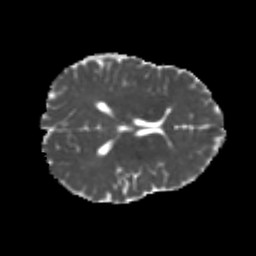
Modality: MD
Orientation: axial
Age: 24
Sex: male
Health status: healthy
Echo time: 0.074 s